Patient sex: M
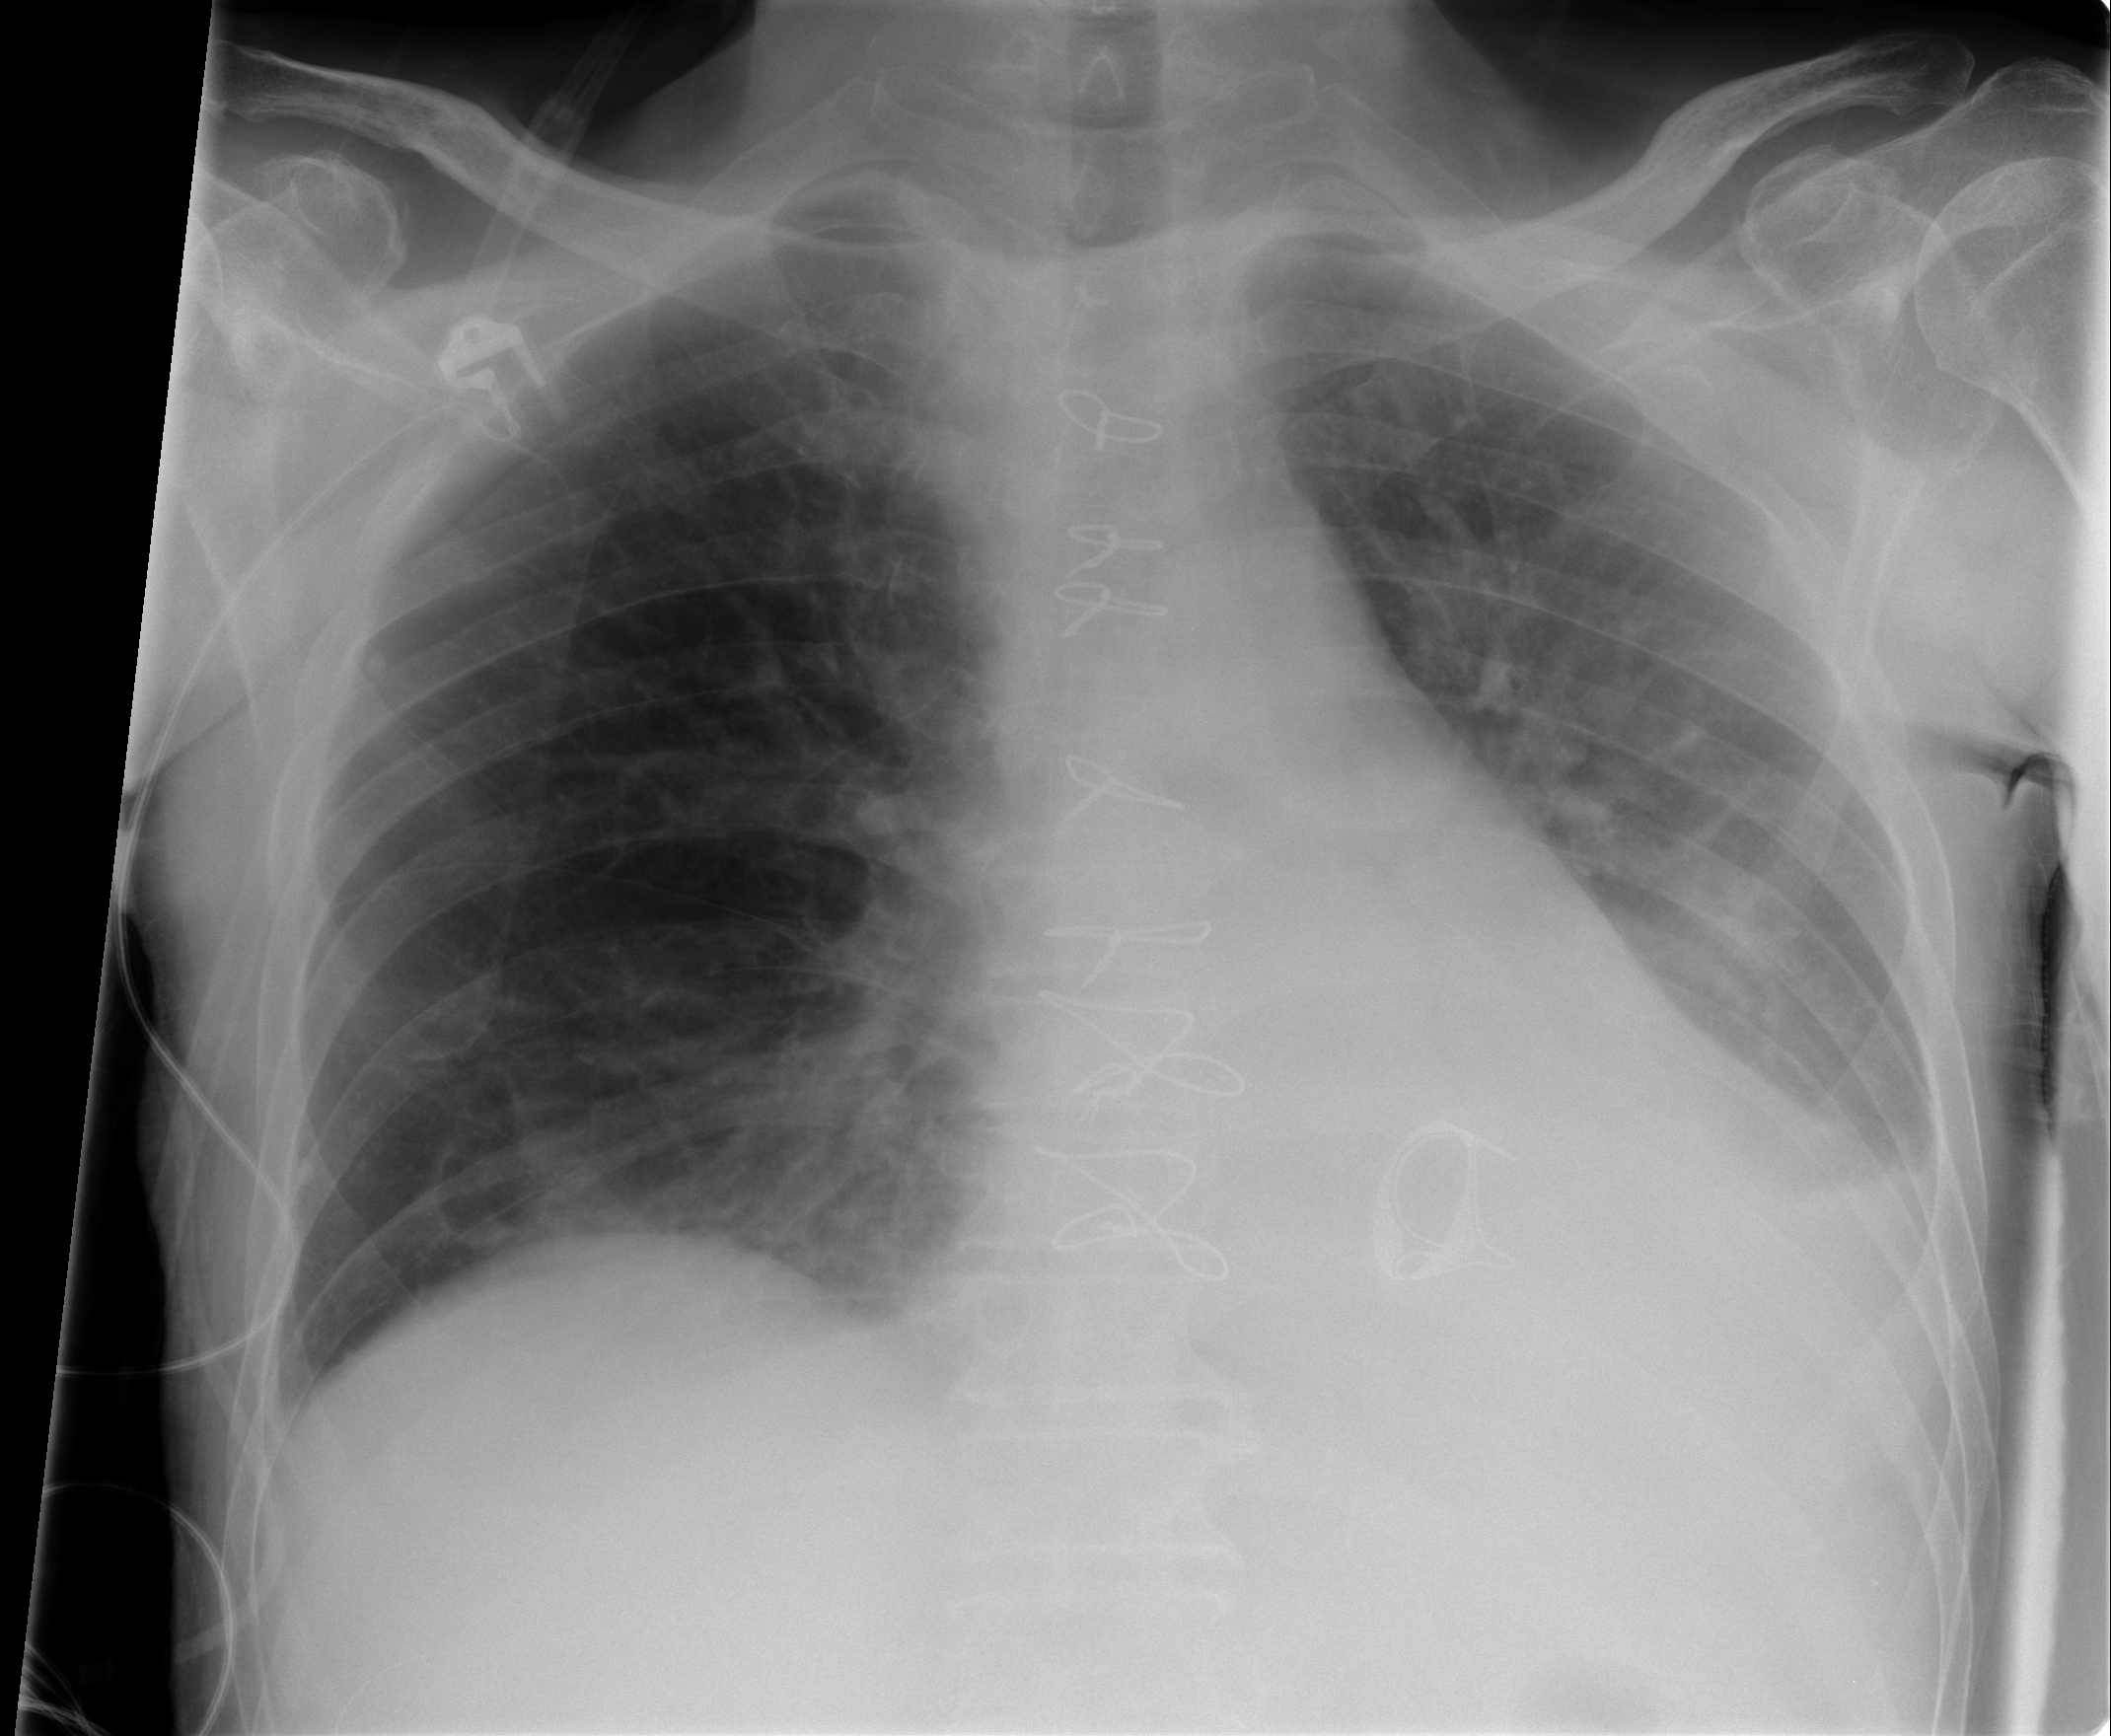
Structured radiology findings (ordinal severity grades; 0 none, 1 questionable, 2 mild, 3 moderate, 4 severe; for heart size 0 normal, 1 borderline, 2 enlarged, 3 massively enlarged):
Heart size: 2
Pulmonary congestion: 0
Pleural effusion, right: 2
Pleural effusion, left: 2
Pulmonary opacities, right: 0
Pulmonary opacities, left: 1
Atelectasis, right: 2
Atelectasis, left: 2